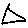
Label: triangle